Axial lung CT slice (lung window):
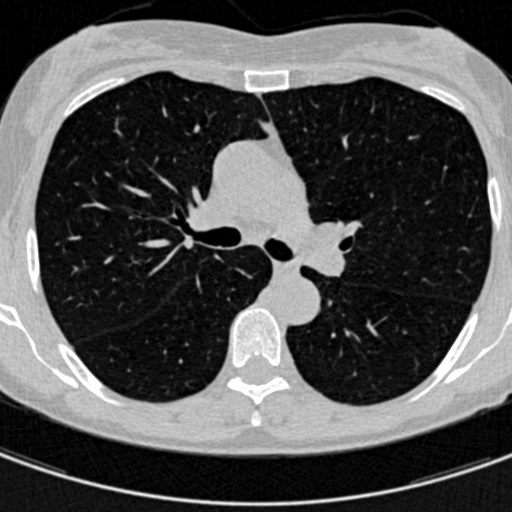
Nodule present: no